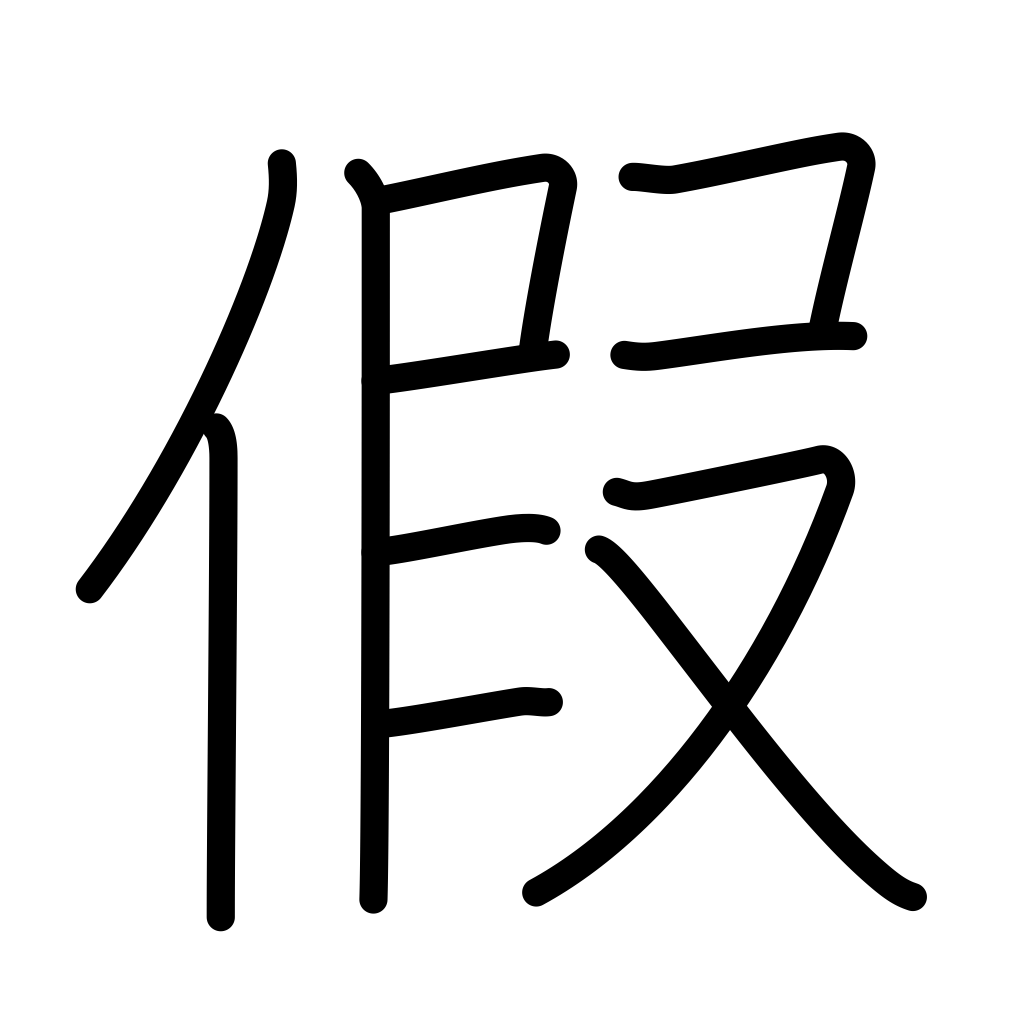
Meaning: temporary, interim, informal